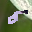
Label: 5